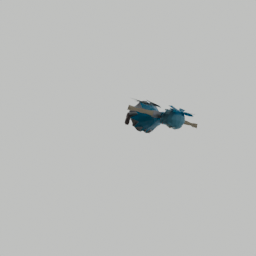
Label: people